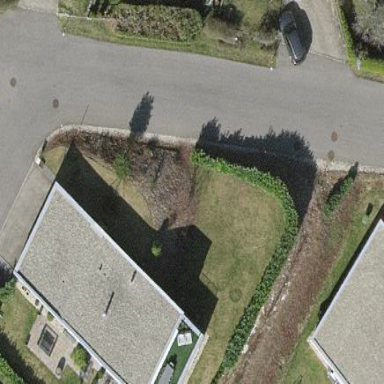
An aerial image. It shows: Simple house.